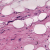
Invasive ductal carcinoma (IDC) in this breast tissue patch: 0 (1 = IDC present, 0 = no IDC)